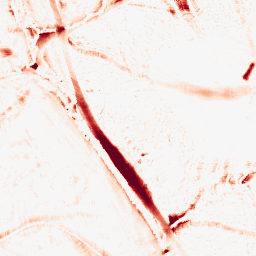
Category: morphological
Decomposition family: morphological_ellipse
Decomposition parameters: operation: opening
width: 20
height: 20
Upsampling method: sinc_hamming
Upsampling parameters: scale: 4
kernel_size: 16
Upsampling scale: 4